Question: so yesterday this code was working just fine and today as we went to run the site we are getting this configuration error. I have looked through the other questions asked and although they were helpful I have not been able to pinpoint where I am repeating a section.
Here is my error:
<URL>
and the code in my web.config:
'''
<configuration>
<configSections>
<!-- For more information on Entity Framework configuration, visit http://go.microsoft.com/fwlink/?LinkID=237468 -->
<section name="entityFramework" type="System.Data.Entity.Internal.ConfigFile.EntityFrameworkSection, EntityFramework, Version=6.0.0.0, Culture=neutral, PublicKeyToken=b77a5c561934e089" requirePermission="false" />
</configSections>
<appSettings>
<add key="webpages:Version" value="2.0.0.0" />
<add key="webpages:Enabled" value="false" />
<add key="PreserveLoginUrl" value="true" />
<add key="ClientValidationEnabled" value="true" />
<add key="UnobtrusiveJavaScriptEnabled" value="true" />
</appSettings>
<connectionStrings>
<add name="DashboardSiteConnectionString" connectionString="Data Source=ZGAWS152;Initial Catalog=DashboardSite;Integrated Security=True" providerName="System.Data.SqlClient" />
<add name="CHASE_NJBConnectionString" connectionString="Data Source=ZGAWS152;Initial Catalog=CHASE-NJB;Integrated Security=True" providerName="System.Data.SqlClient" />
<add name="DefaultConnection" providerName="System.Data.SqlClient" connectionString="Data Source=(LocalDb)11.0;Initial Catalog=aspnet-4SDashboard.DashboardSite-20131227074234;Integrated Security=SSPI;AttachDBFilename=|DataDirectory|spnet-4SDashboard.DashboardSite-20131227074234.mdf" />
</connectionStrings>
<system.web>
<compilation debug="true" targetFramework="4.5" />
<pages controlRenderingCompatibilityVersion="4.0">
<namespaces>
<add namespace="System.Web.Helpers" />
<add namespace="System.Web.Mvc" />
<add namespace="System.Web.Mvc.Ajax" />
<add namespace="System.Web.Mvc.Html" />
<add namespace="System.Web.Routing" />
<add namespace="System.Web.WebPages" />
</namespaces>
</pages>
<authentication mode="Forms">
<forms loginUrl="~/Account/Login" />
</authentication>
<membership defaultProvider="DefaultProvider">
<providers>
<add name="DefaultProvider" type="WebMatrix.WebData.SimpleMembershipProvider, WebMatrix.WebData" />
</providers>
</membership>
<roleManager enabled="true" defaultProvider="DefaultProvider">
<providers>
<add name="DefaultProvider" type="WebMatrix.WebData.SimpleRoleProvider, WebMatrix.WebData" />
</providers>
</roleManager>
<profile defaultProvider="DefaultProfileProvider">
<providers>
<add name="DefaultProfileProvider" type="System.Web.Providers.DefaultProfileProvider, System.Web.Providers, Version=1.0.0.0, Culture=neutral, PublicKeyToken=31bf3856ad364e35" connectionStringName="DefaultConnection" applicationName="/" />
</providers>
</profile>
<membership defaultProvider="DefaultMembershipProvider">
<providers>
<add name="DefaultMembershipProvider" type="System.Web.Providers.DefaultMembershipProvider, System.Web.Providers, Version=1.0.0.0, Culture=neutral, PublicKeyToken=31bf3856ad364e35" connectionStringName="DefaultConnection" enablePasswordRetrieval="false" enablePasswordReset="true" requiresQuestionAndAnswer="false" requiresUniqueEmail="false" maxInvalidPasswordAttempts="5" minRequiredPasswordLength="6" minRequiredNonalphanumericCharacters="0" passwordAttemptWindow="10" applicationName="/" />
</providers>
</membership>
<roleManager defaultProvider="DefaultRoleProvider">
<providers>
<add name="DefaultRoleProvider" type="System.Web.Providers.DefaultRoleProvider, System.Web.Providers, Version=1.0.0.0, Culture=neutral, PublicKeyToken=31bf3856ad364e35" connectionStringName="DefaultConnection" applicationName="/" />
</providers>
</roleManager>
<sessionState mode="InProc" customProvider="DefaultSessionProvider">
<providers>
<add name="DefaultSessionProvider" type="System.Web.Providers.DefaultSessionStateProvider, System.Web.Providers, Version=1.0.0.0, Culture=neutral, PublicKeyToken=31bf3856ad364e35" connectionStringName="DefaultConnection" />
</providers>
</sessionState>
</system.web>
<system.webServer>
<validation validateIntegratedModeConfiguration="false" />
<modules runAllManagedModulesForAllRequests="true" />
<handlers>
<remove name="ExtensionlessUrlHandler-ISAPI-4.0_32bit" />
<remove name="ExtensionlessUrlHandler-ISAPI-4.0_64bit" />
<remove name="ExtensionlessUrlHandler-Integrated-4.0" />
<add name="ExtensionlessUrlHandler-ISAPI-4.0_32bit" path="*." verb="GET,HEAD,POST,DEBUG,PUT,DELETE,PATCH,OPTIONS" modules="IsapiModule" scriptProcessor="%windir%\Microsoft.NET\Framework4.0.30319spnet_isapi.dll" preCondition="classicMode,runtimeVersionv4.0,bitness32" responseBufferLimit="0" />
<add name="ExtensionlessUrlHandler-ISAPI-4.0_64bit" path="*." verb="GET,HEAD,POST,DEBUG,PUT,DELETE,PATCH,OPTIONS" modules="IsapiModule" scriptProcessor="%windir%\Microsoft.NET\Framework644.0.30319spnet_isapi.dll" preCondition="classicMode,runtimeVersionv4.0,bitness64" responseBufferLimit="0" />
<add name="ExtensionlessUrlHandler-Integrated-4.0" path="*." verb="GET,HEAD,POST,DEBUG,PUT,DELETE,PATCH,OPTIONS" type="System.Web.Handlers.TransferRequestHandler" preCondition="integratedMode,runtimeVersionv4.0" />
</handlers>
</system.webServer>
<runtime>
<assemblyBinding xmlns="urn:schemas-microsoft-com:asm.v1">
<dependentAssembly>
<assemblyIdentity name="WebGrease" publicKeyToken="31bf3856ad364e35" culture="neutral" />
<bindingRedirect oldVersion="0.0.0.0-1.5.2.14234" newVersion="1.5.2.14234" />
</dependentAssembly>
<dependentAssembly>
<assemblyIdentity name="System.Web.Optimization" publicKeyToken="31bf3856ad364e35" culture="neutral" />
<bindingRedirect oldVersion="0.0.0.0-1.1.0.0" newVersion="1.1.0.0" />
</dependentAssembly>
<dependentAssembly>
<assemblyIdentity name="System.Web.Mvc" publicKeyToken="31bf3856ad364e35" culture="neutral" />
<bindingRedirect oldVersion="0.0.0.0-4.0.0.0" newVersion="4.0.0.0" />
</dependentAssembly>
<dependentAssembly>
<assemblyIdentity name="EntityFramework" publicKeyToken="b77a5c561934e089" culture="neutral" />
<bindingRedirect oldVersion="0.0.0.0-6.0.0.0" newVersion="6.0.0.0" />
</dependentAssembly>
</assemblyBinding>
</runtime>
<entityFramework>
<defaultConnectionFactory type="System.Data.Entity.Infrastructure.LocalDbConnectionFactory, EntityFramework">
<parameters>
<parameter value="v11.0" />
</parameters>
</defaultConnectionFactory>
<providers>
<provider invariantName="System.Data.SqlClient" type="System.Data.Entity.SqlServer.SqlProviderServices, EntityFramework.SqlServer" />
</providers>
</entityFramework>
</configuration>
'''
Thank you all in advance for the help, I'm sure it's something small I'm missing. Been staring at the code for too long maybe.
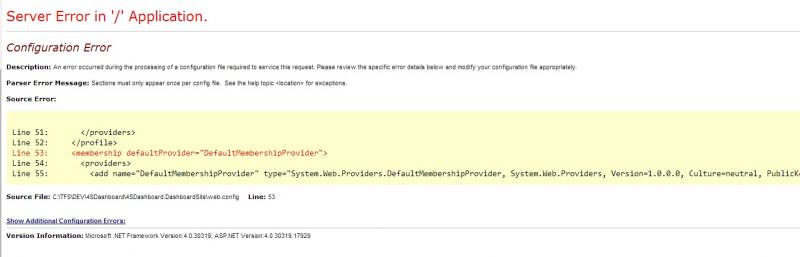
Answer: You have multiple membership providers defined separately:
'''
<membership defaultProvider="DefaultProvider">
<providers>
<add name="DefaultProvider" type="WebMatrix.WebData.SimpleMembershipProvider, WebMatrix.WebData" />
</providers>
</membership>
...
<membership defaultProvider="DefaultMembershipProvider">
<providers>
<add name="DefaultMembershipProvider" type="System.Web.Providers.DefaultMembershipProvider, System.Web.Providers, Version=1.0.0.0, Culture=neutral, PublicKeyToken=31bf3856ad364e35" connectionStringName="DefaultConnection" enablePasswordRetrieval="false" enablePasswordReset="true" requiresQuestionAndAnswer="false" requiresUniqueEmail="false" maxInvalidPasswordAttempts="5" minRequiredPasswordLength="6" minRequiredNonalphanumericCharacters="0" passwordAttemptWindow="10" applicationName="/" />
</providers>
</membership>
'''
Removing one of them should get rid of that error. But if you need to have both providers then update as follows:
'''
<membership defaultProvider="MembershipProvider2">
<providers>
<add name="MembershipProvider1" type="WebMatrix.WebData.SimpleMembershipProvider, WebMatrix.WebData" />
<add name="MembershipProvider2" type="System.Web.Providers.DefaultMembershipProvider, System.Web.Providers, Version=1.0.0.0, Culture=neutral, PublicKeyToken=31bf3856ad364e35" connectionStringName="DefaultConnection" enablePasswordRetrieval="false" enablePasswordReset="true" requiresQuestionAndAnswer="false" requiresUniqueEmail="false" maxInvalidPasswordAttempts="5" minRequiredPasswordLength="6" minRequiredNonalphanumericCharacters="0" passwordAttemptWindow="10" applicationName="/" />
</providers>
</membership>
'''
Here 'MembershipProvider2' is set as 'defaultProvider' just for example. You would update this with whichever providers you need to use as default.